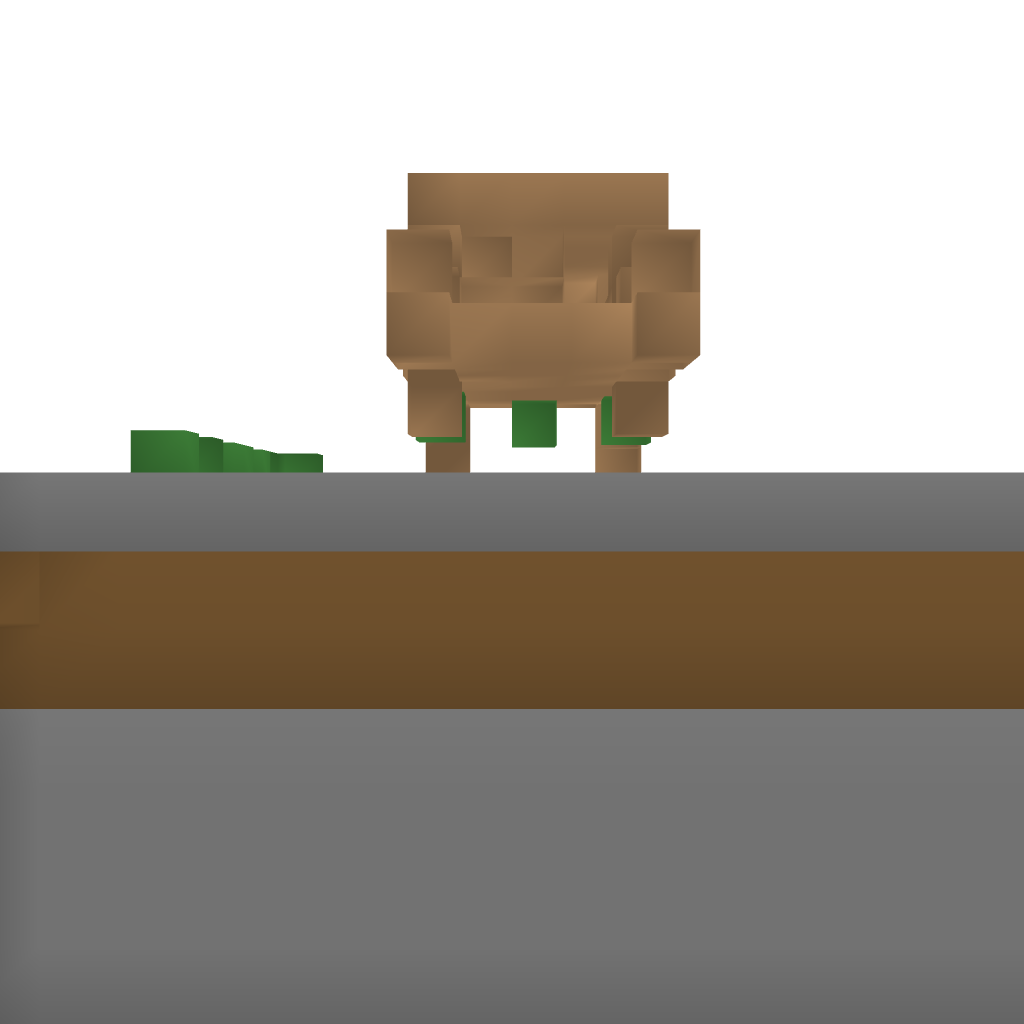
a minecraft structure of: Casa de Bruja(Witch Hause) bad low quality